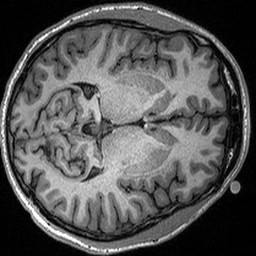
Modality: T1w
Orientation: axial
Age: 31
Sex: male